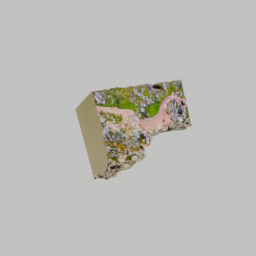
Label: nature